Question: I have a problem with the render of my view.
Here is how I build my form :
'''
$builder->add('intitule', CKEditorType::class, [
'label'=>'NEW_CGU',
'required'=>false,
'data'=>'testj'
]);
'''
I'm displaying it like this :
'''
<div class="row m-0">
<div class="col-xs-5 plr-16 pt-16 pb-16 background-white" style="width : 100%">
{{ form_label(form.intitule) }}
<textarea id="editor1" >
{{ form_start(form, { 'attr': { 'novalidate': 'novalidate' }}) }}
{{ form_widget(form.intitule, { 'attr': { 'class': 'inscription plr-16' , 'rows' : '20'}}) }}
{{ form_errors(form.intitule) }}
{#<p class="help-block">Maximum 500 caracteres.</p>#}
</textarea>
<div class="text-right">
<a href="{{ path('users_list') }}" class="button-square-prev">{{ "BACK"|trans }}</a>
{% if is_granted('ROLE_PREVIOUS_ADMIN') %}
<button disabled class="button-square" title="non accessible en consultation">Valider</button>
{% else %}
<button type="submit" class="button-square" onclick="return confirm('Etes vous sur de vouloir effectuer ces modifications?')">Valider</button>
{% endif %}
</div>
{{ form_end(form) }}
</div>
</div>
'''
Everything works, but there is something wrong with my display. I have a textarea within the "block text" of CKEditor

Finally, my JS looks like this :
'''
$(function() {
CKEDITOR.replace( 'editor1', {
removePlugins: 'magicline',
height: 400
} );
});
'''
What am I doing wrong please ?
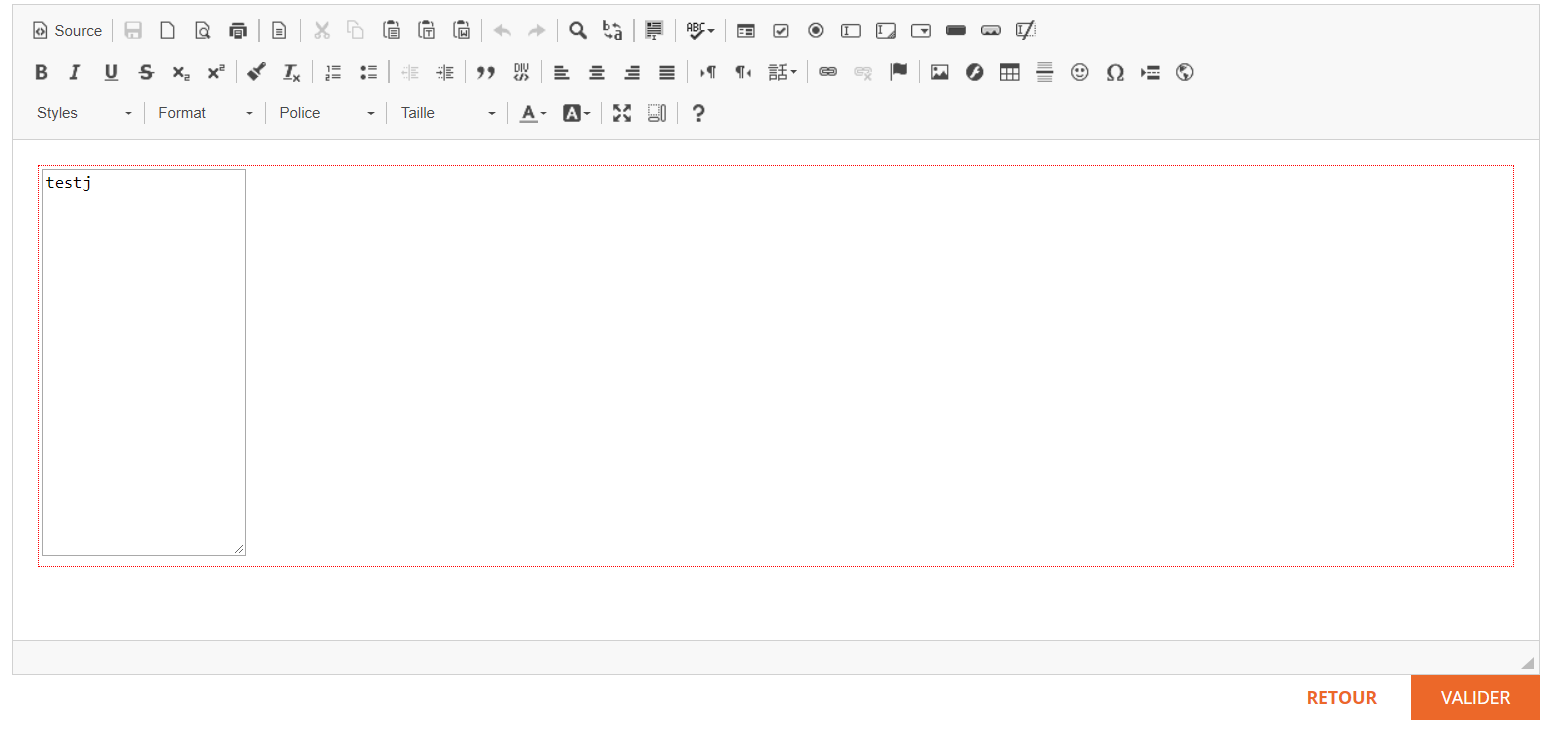
Answer: Just simply render your widget out of html form inputs !
Remove your '<textarea id="editor1" >' tag.